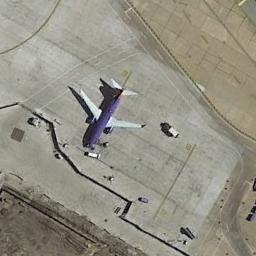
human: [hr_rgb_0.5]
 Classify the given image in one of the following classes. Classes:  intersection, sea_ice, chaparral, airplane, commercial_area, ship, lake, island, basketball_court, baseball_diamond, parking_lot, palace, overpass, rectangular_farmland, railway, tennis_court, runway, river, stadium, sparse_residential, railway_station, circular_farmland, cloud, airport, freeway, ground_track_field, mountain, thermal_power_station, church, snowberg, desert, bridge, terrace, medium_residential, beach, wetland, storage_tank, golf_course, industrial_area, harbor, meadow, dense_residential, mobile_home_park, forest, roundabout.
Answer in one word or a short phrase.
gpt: airplane